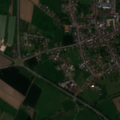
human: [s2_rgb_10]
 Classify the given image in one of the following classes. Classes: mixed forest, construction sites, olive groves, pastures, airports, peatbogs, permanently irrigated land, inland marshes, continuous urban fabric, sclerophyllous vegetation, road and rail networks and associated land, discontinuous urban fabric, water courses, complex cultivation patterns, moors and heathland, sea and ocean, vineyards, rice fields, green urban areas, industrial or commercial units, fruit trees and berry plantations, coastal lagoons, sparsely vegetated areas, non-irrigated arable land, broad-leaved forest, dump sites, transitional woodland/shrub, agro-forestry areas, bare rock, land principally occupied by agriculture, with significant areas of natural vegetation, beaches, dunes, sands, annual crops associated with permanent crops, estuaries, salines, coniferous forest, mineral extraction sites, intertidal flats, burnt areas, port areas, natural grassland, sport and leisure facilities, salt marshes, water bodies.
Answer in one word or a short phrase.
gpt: discontinuous urban fabric, pastures, complex cultivation patterns